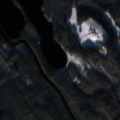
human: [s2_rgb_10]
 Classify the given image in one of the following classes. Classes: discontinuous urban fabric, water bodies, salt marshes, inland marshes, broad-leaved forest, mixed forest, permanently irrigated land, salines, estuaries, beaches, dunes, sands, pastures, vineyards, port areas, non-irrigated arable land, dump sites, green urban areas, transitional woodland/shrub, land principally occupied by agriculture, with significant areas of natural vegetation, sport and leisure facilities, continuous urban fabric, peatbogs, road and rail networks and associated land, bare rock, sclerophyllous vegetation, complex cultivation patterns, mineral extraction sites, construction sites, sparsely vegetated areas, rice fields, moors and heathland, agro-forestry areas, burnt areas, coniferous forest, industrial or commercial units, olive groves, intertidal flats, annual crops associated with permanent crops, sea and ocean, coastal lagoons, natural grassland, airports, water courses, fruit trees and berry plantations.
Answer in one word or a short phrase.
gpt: coniferous forest, mixed forest, water bodies